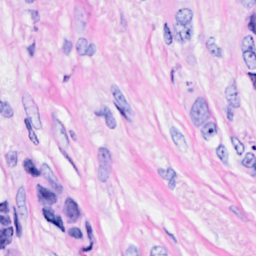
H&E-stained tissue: Breast